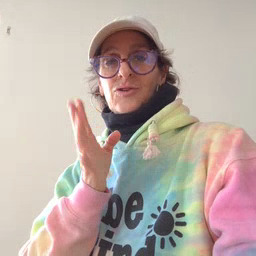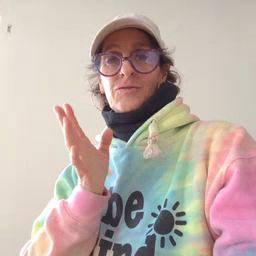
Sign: talk